Field crop: tomato
Growth stage: 1
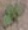
Species: solanum